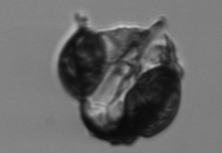
Label: Delphineis